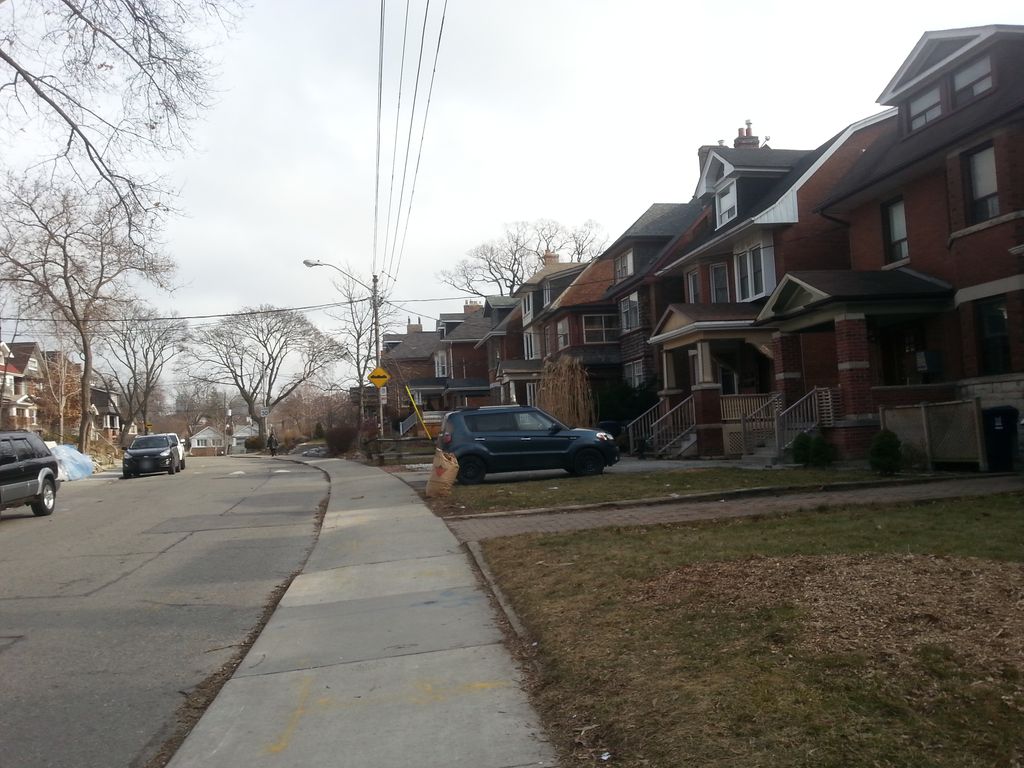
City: toronto